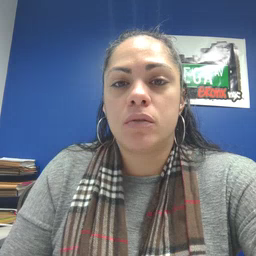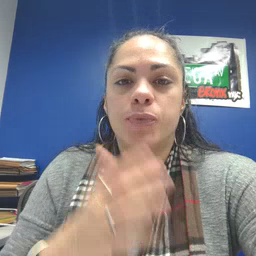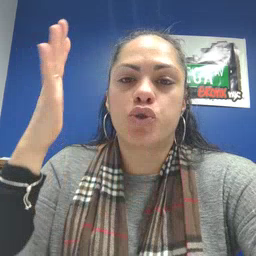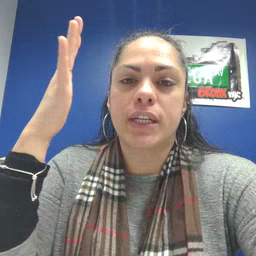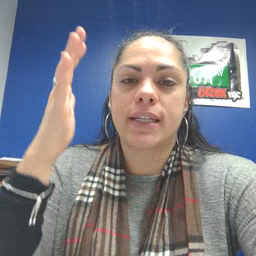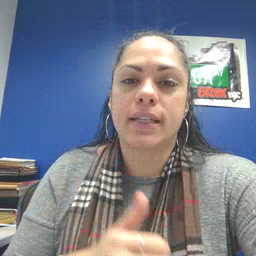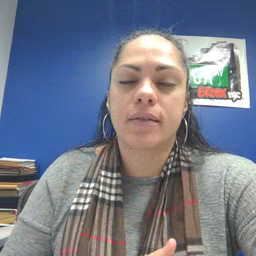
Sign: tree